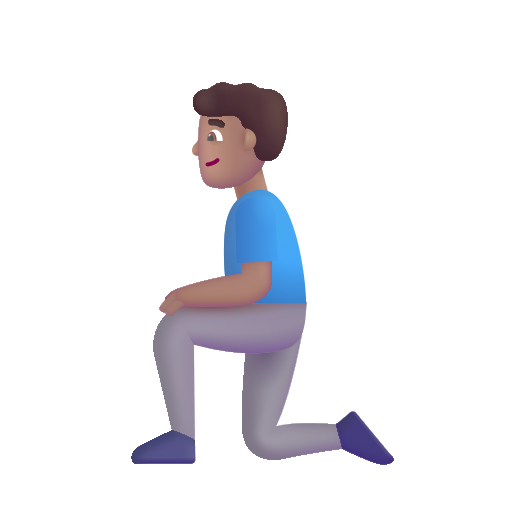
man kneeling color